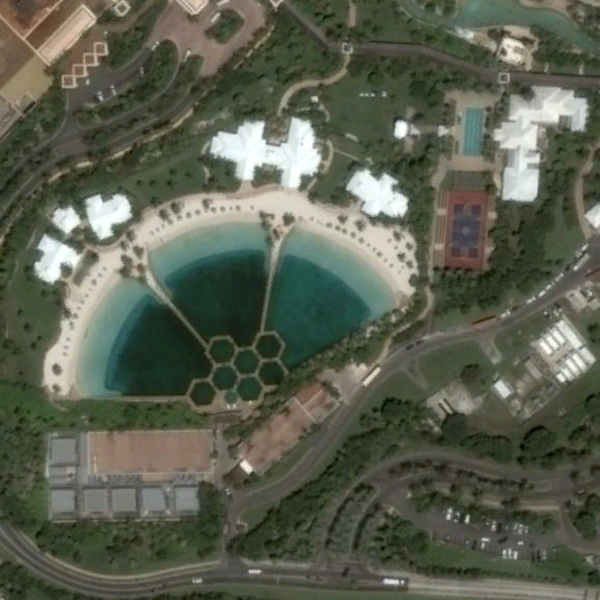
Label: Resort